Question: I'm attempting to retrieve multiple elements from inside a table through my Chrome Extension, to make an average for each column (it's a grade sheet).
The table looks like this:

My JavaScript script loop is currently:
'''
var countChildren = document.getElementById('karakter_tabel').childElementCount;
for (var i = 0; i < countChildren; i++) {
if (i != 0) {
var countTRchildren = document.getElementById('karakter_tabel').getElementsByTagName('tr')[i].childElementCount;
for (var tr = 0; tr < countTRchildren; tr++) {
var x = GetinnerHTML.rows[i].cells[tr];
console.log(x);
}
}
}
'''
It returns (for each cell):
'''
<td class="textCenter">
<div class="textCenter"
title="XPRSFag: 4831B Samtidshistorie Kilde: Karakter Vaegt: 1,5">
4
</div>
</td>
'''
The elements I need from each cell is:
- -
As mentioned, I need to get an average for each column, preferably with the "Karakter Vaegt: 1,5" as it's "Grade weight" in %.
So I need the inner loop to return:
'''
x = ["4", "1,5"];
'''
I am fairly new to scripting in JavaScript, so I still have a lot to learn. :)
Thanks for taking your time to read this, I'm open to any suggestions, and if I can be more accurate in any way, let me know...
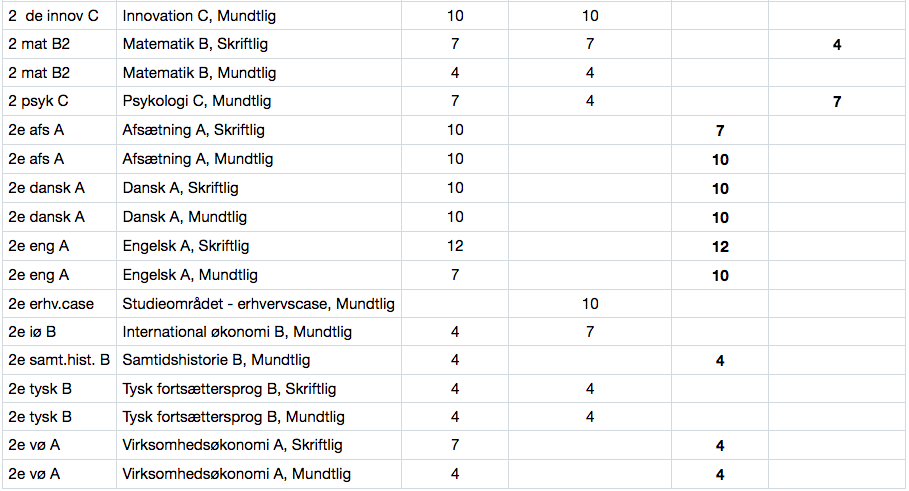
Answer: It seems that you actually need to target '<div>' inside the cell; query its text content and title value. One possible way:
'''
for (var tdi = 0; tdi < countTRchildren; tdi++) {
var td = GetinnerHTML.rows[i].cells[tdi];
var div = td.querySelector('div');
var textContent = div.textContent;
var title = div.getAttribute('title');
var no = title.match(/([0-9,.]+$)/);
// there should be a collecting code instead
console.log(title.trim(), no && no[0]);
}
'''
But actually, I'd reorganize your code into two sections.
The first one should only bother about cell elements and organizing them in some kind of data structure. For example, all the cell innards seem to have 'div.textContent' selector - so they can be collected with one simple 'querySelectorAll' call.
The second one should only bother about retrieving the information from the given cell. Ideally, it should be a function receiving a cell as an argument, and returning an object with required fields.